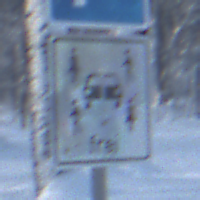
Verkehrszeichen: CarsharingfahrzeugeFrei
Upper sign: Parken
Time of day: MorningAfternoon
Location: Outdoor (Nature)
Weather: Clear
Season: Winter
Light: Natural